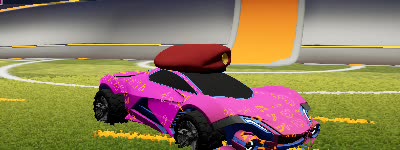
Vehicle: werewolf